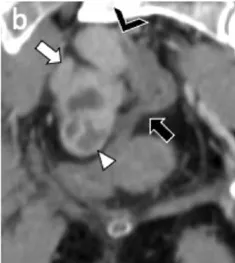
Coronal.
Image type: radiology (ct)